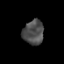
Tissue: prostate
Cell type: T cells
Senescence score: 0.2815
Nuclear area (px): 497
Mean DAPI intensity: 77.714